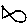
Label: fish